Question: I'm slightly unsure how to handle this as it's a topic which is new to me so any guidance with my code would be greatly appreciated. I have a set of eeg recordings (18949 EEG records with a sampling rate of 500Hz, where the records are in nV). I'm trying to create a Frequency against Voltage graph from the data but I'm having no luck so far.
My code is as follows:
'''
data = pd.read_csv('data.csv')
data = data['O1']
Fs = 500.0
Ts = 1.0/Fs
t = np.arange(len(data)) / Fs
n = len(data) # length of the signal
k = np.arange(n)
T = n/Fs
frq = k/T # two sides frequency range
frq = frq[range(int(n/2))]
Y = np.fft.fft(data)/n
Y = Y[range(int(n/2))]
fig, ax = plt.subplots(2, 1)
ax[0].plot(t,data)
ax[0].set_xlabel('Time')
ax[0].set_ylabel('Voltage')
ax[1].plot(frq,abs(Y),'r')
ax[1].set_xlabel('Freq (Hz)')
plt.draw()
plt.show()
fig.savefig("graph.png")
'''
And my resulting graph looks like:

Could anyone provide some guidance as to where I may be going wrong with this?
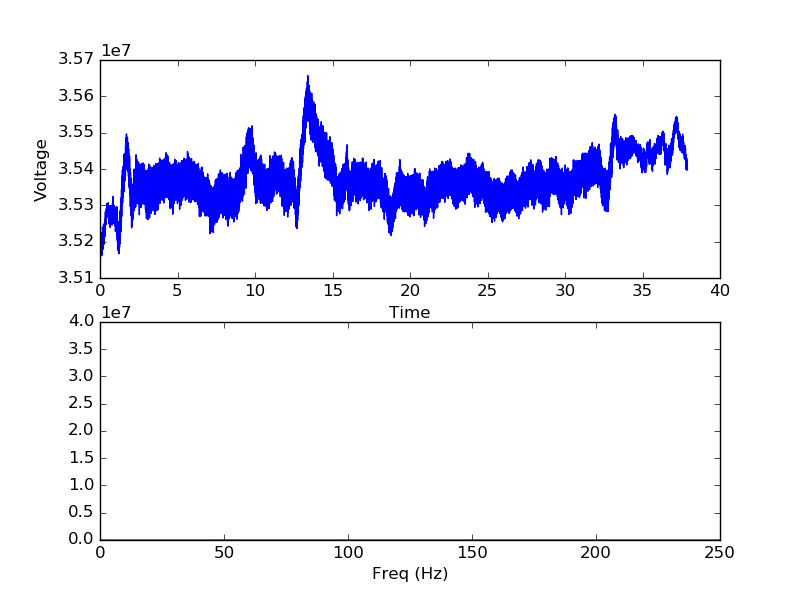
Answer: Your signal has a fairly large (at least relative to the other signal variations) DC offset in the time-domain. In the frequency-domain this would be plotted as a strong line at 0Hz (which is hidden by the plot's axis), then the amplitude of the other frequency components are relatively speaking close to 0.
For better visualization you should plot the frequency spectrum in <URL>', so you could actually see those other frequency components.